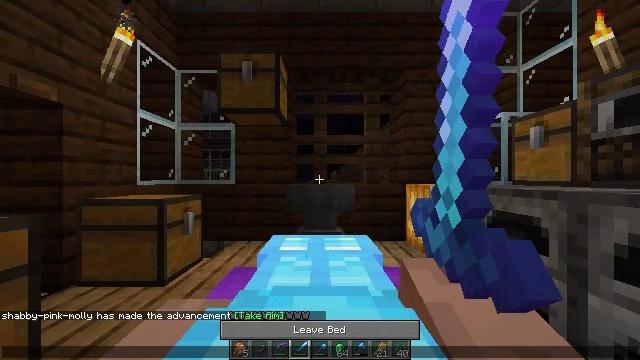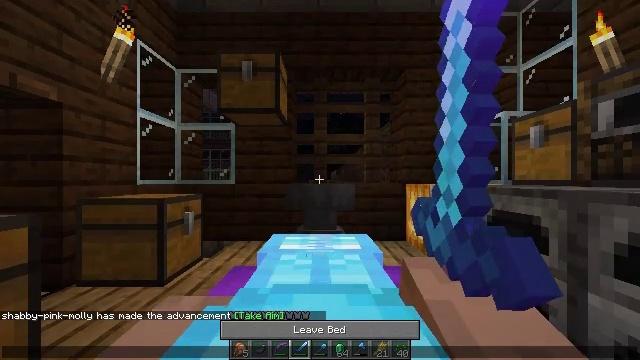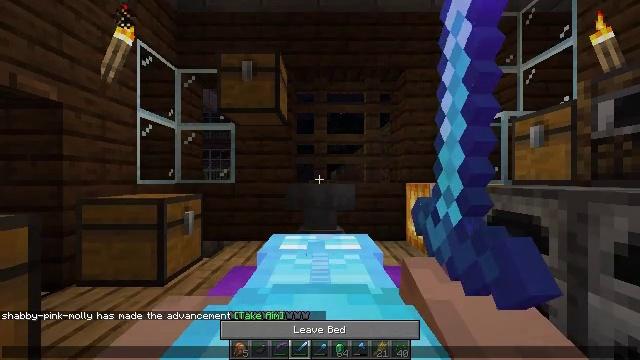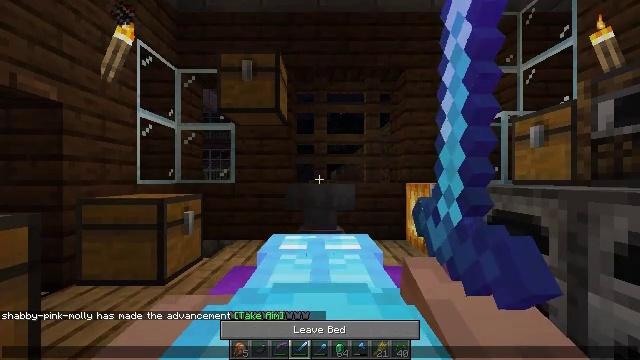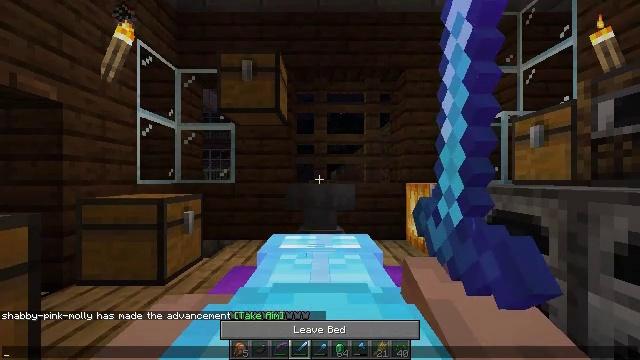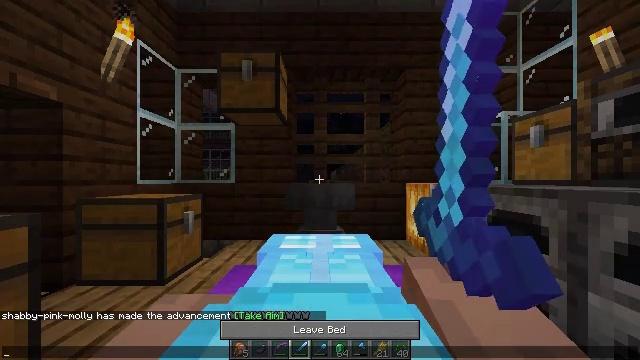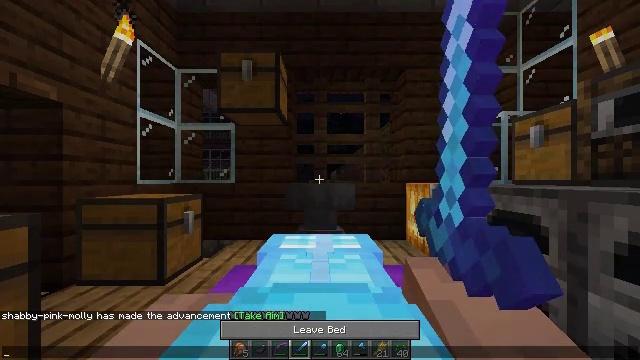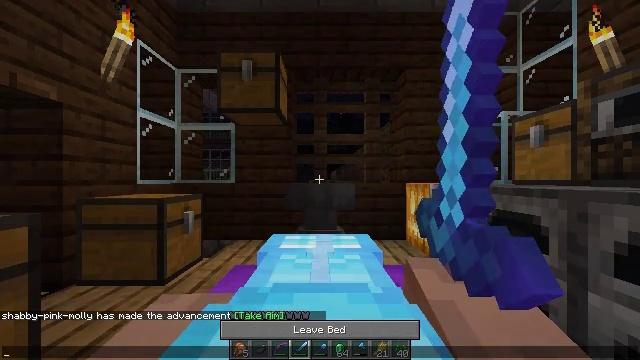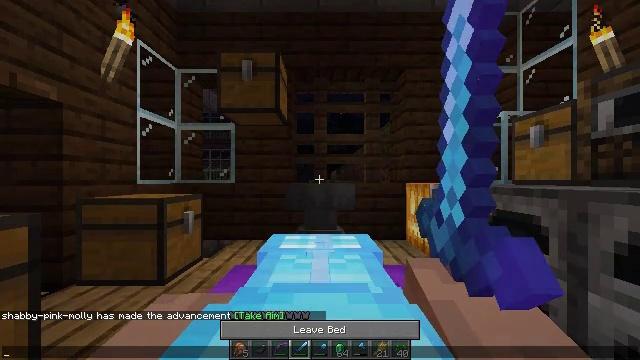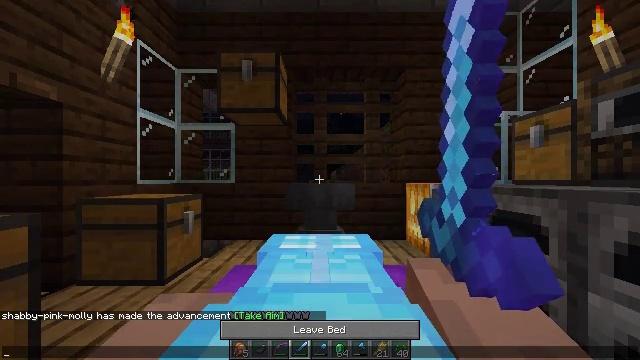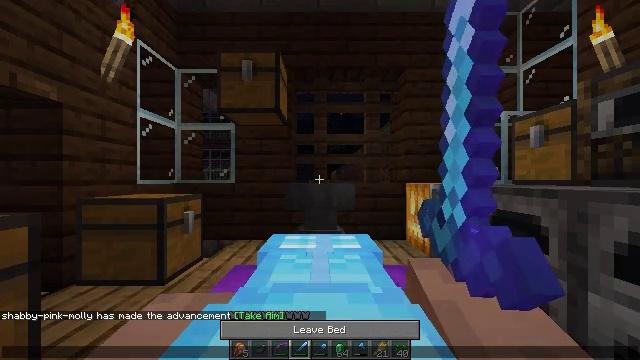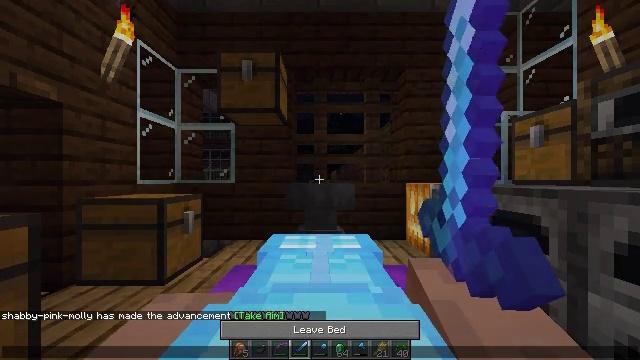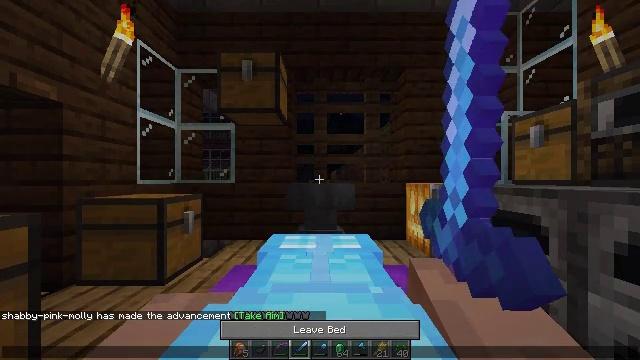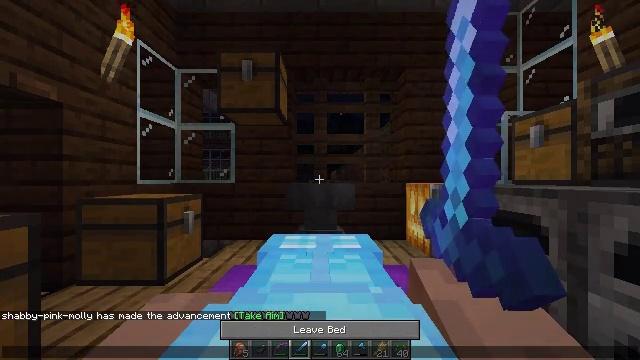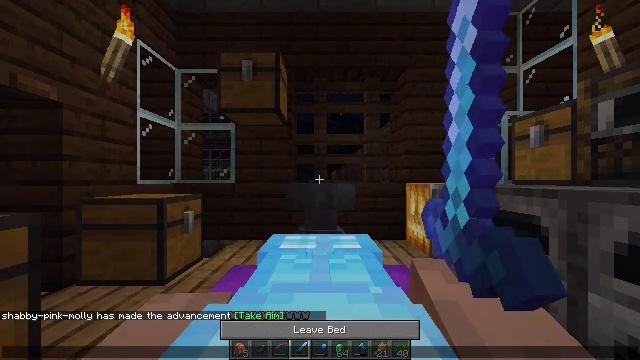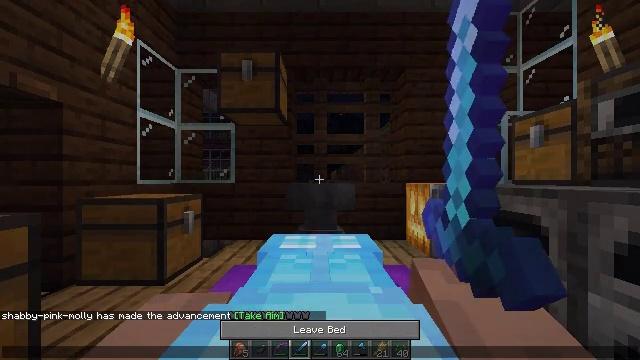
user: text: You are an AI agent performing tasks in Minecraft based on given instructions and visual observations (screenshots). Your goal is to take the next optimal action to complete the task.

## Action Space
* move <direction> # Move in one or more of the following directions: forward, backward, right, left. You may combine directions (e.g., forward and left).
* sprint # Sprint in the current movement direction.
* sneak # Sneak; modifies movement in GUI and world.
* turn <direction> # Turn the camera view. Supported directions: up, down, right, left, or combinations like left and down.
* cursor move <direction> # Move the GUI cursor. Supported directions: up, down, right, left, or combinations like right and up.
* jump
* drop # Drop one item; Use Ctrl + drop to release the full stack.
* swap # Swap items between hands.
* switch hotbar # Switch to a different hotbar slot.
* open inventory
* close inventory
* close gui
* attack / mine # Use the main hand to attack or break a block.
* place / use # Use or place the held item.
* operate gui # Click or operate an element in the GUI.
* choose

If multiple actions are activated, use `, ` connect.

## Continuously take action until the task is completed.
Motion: motion action
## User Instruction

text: Break the spruce leaves to clear the area.
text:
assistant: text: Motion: no_op
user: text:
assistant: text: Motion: no_op
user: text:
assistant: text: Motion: no_op
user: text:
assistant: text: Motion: no_op
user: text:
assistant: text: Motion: no_op
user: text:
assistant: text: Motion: no_op
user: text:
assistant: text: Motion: no_op
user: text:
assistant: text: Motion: no_op
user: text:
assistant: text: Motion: no_op
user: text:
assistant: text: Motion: no_op
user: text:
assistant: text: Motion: no_op
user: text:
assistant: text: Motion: no_op
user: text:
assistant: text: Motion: no_op
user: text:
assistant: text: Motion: no_op
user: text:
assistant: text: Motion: no_op
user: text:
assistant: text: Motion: no_op
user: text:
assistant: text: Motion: no_op
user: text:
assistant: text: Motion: no_op
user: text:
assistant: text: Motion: no_op
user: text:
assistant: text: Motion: no_op
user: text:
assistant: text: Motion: no_op
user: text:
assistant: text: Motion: no_op
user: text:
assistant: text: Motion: no_op
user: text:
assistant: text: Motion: no_op
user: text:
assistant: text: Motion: no_op
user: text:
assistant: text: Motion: no_op
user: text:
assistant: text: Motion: no_op
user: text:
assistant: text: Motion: no_op
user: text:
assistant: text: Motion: no_op
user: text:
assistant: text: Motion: no_op